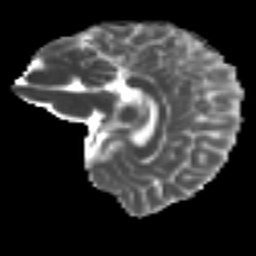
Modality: MD
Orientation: sagittal
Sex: female
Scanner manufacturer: ge
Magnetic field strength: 3 T
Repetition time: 7 s
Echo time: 0.08 s